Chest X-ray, AP view. Patient: 23 years old, sex M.
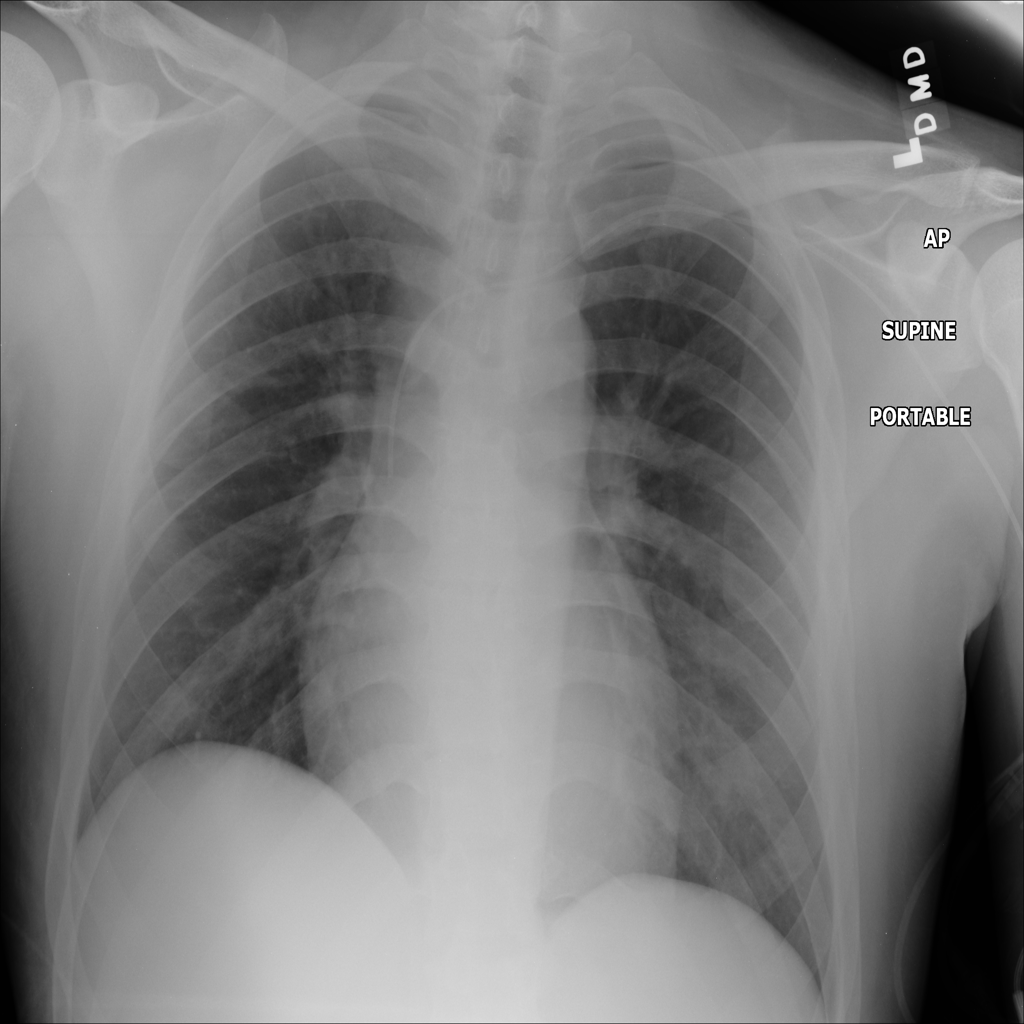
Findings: No Finding